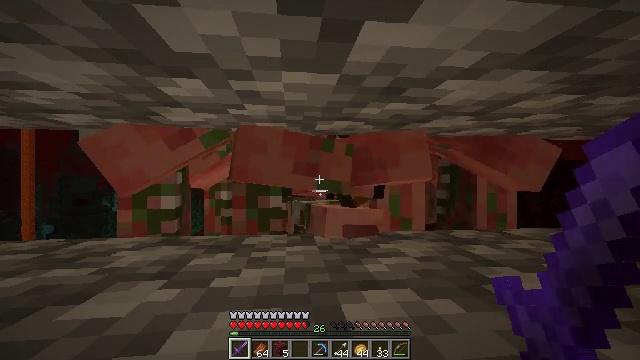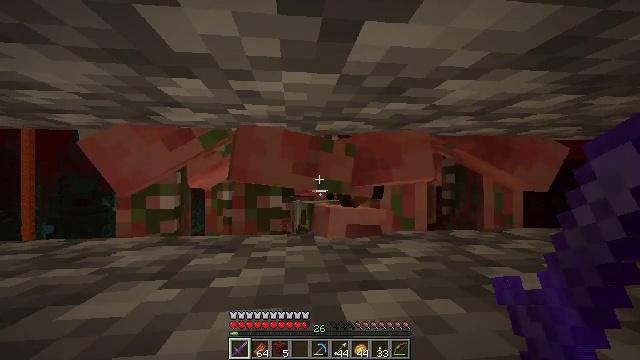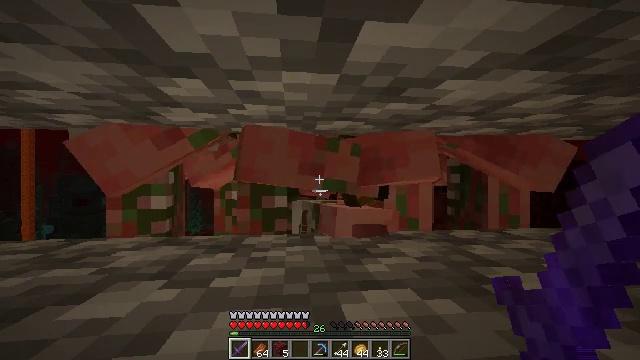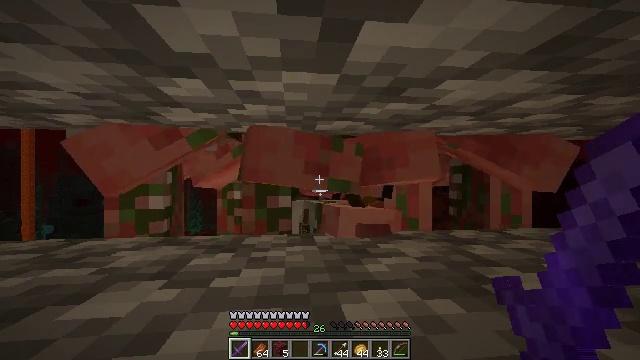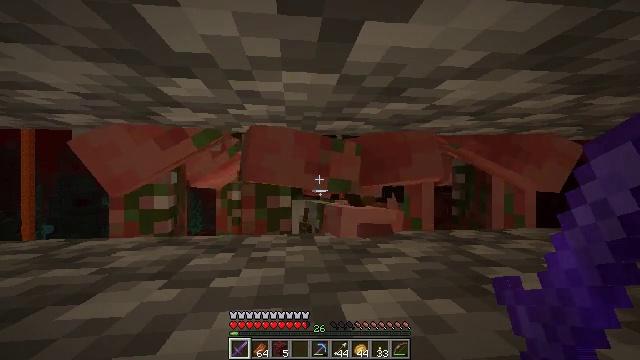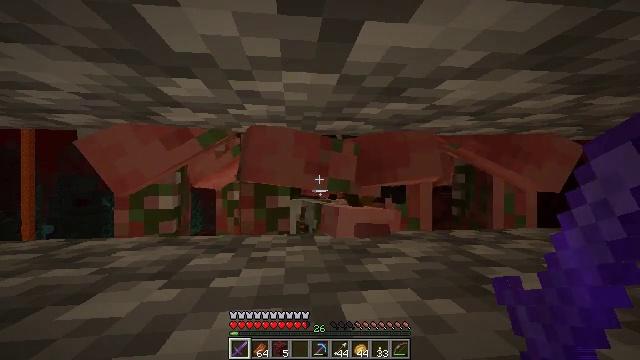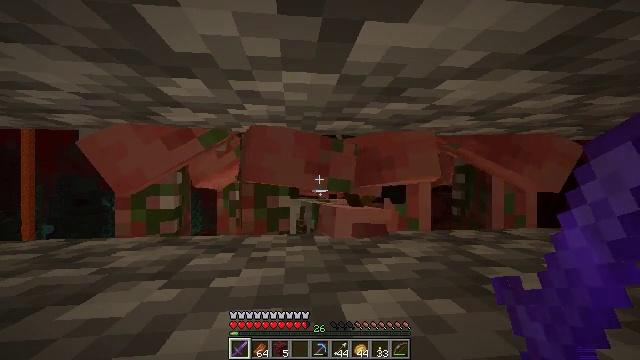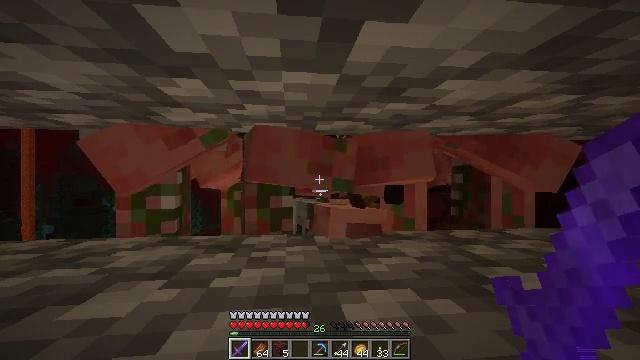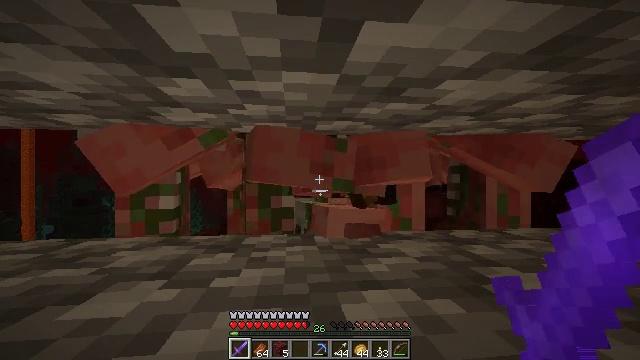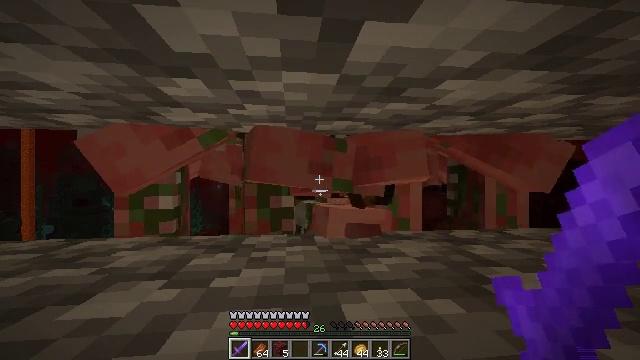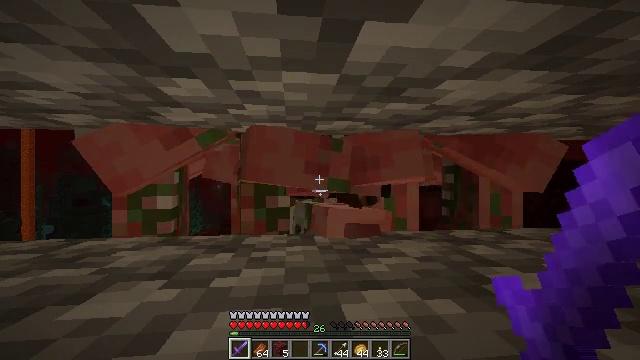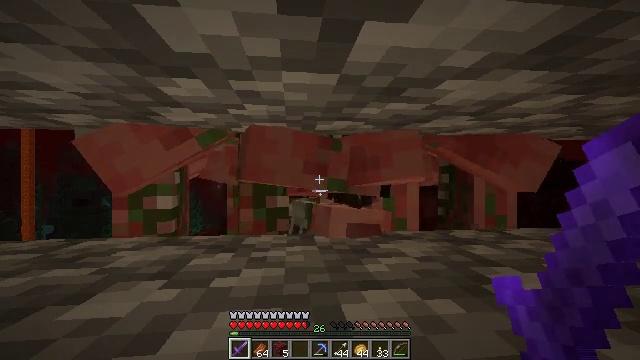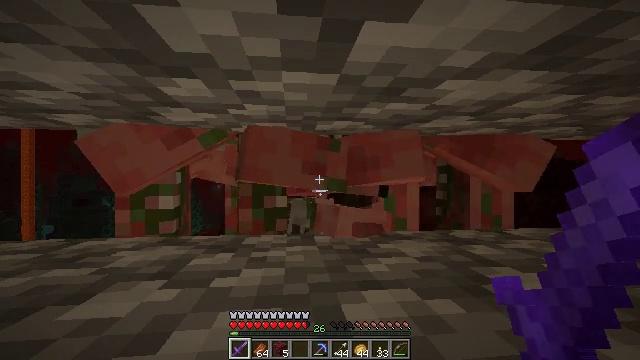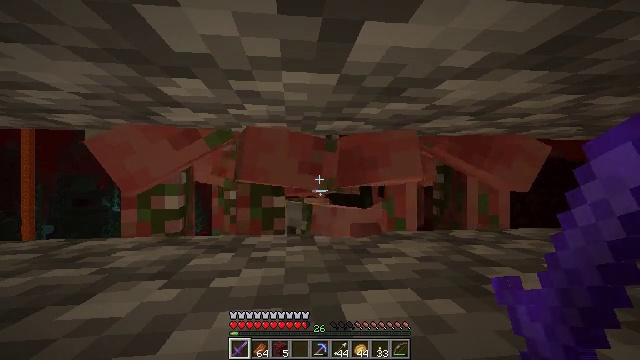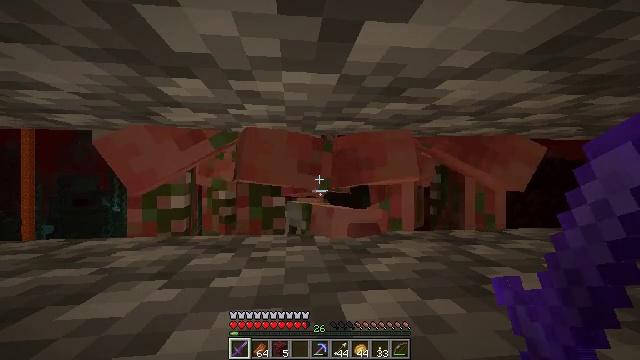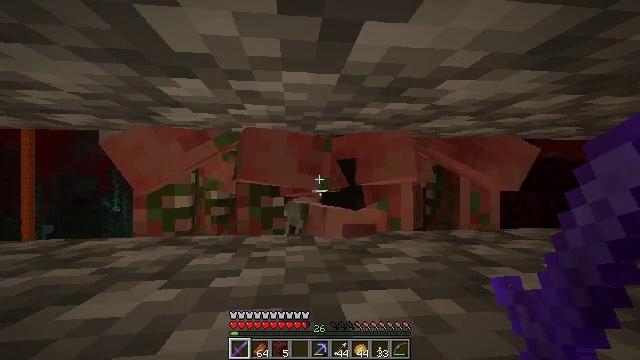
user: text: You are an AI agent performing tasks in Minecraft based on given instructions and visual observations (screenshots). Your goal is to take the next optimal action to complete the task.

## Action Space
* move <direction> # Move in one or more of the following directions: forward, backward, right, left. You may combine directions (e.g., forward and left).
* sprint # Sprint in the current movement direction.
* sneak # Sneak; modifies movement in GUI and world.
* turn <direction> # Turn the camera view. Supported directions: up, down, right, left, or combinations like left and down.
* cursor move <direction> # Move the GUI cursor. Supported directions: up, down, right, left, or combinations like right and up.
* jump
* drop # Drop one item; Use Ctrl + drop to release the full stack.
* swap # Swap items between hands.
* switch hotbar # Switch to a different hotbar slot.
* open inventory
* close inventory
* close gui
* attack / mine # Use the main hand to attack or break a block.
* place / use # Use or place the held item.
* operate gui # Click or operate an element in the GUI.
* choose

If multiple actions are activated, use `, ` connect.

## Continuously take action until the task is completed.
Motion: motion action
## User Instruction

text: Kill nether mobs.
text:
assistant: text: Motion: no_op
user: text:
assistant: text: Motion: no_op
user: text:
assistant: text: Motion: no_op
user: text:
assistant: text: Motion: no_op
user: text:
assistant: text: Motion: no_op
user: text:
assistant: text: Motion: no_op
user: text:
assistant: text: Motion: no_op
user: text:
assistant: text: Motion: no_op
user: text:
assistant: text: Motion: no_op
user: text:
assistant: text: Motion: no_op
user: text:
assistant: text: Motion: no_op
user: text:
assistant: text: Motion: no_op
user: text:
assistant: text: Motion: no_op
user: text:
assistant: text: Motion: no_op
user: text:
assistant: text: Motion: no_op
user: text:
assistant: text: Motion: no_op
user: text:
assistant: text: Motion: no_op
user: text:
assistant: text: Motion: no_op
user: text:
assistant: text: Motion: no_op
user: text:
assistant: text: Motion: no_op
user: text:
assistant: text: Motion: no_op
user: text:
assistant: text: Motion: no_op
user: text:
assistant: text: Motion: no_op
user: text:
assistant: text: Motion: no_op
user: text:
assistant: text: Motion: no_op
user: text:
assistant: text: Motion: no_op
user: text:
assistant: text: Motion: no_op
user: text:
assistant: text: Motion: no_op
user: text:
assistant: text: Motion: no_op
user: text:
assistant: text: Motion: no_op